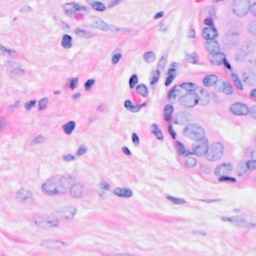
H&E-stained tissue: Breast